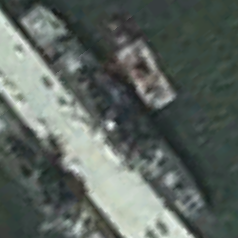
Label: cruiser